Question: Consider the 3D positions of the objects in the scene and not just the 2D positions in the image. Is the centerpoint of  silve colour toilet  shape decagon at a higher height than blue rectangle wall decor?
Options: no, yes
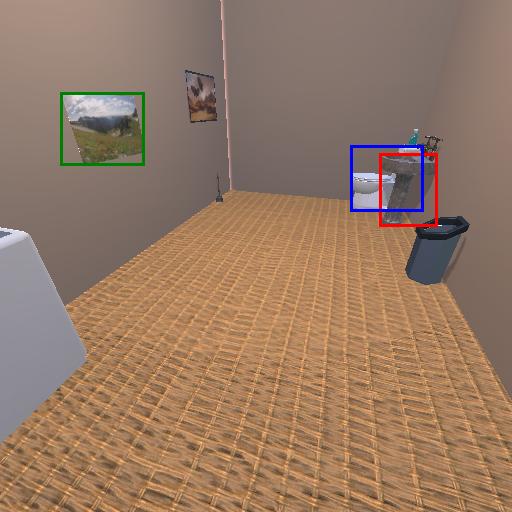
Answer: no